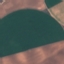
Label: AnnualCrop